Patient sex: M
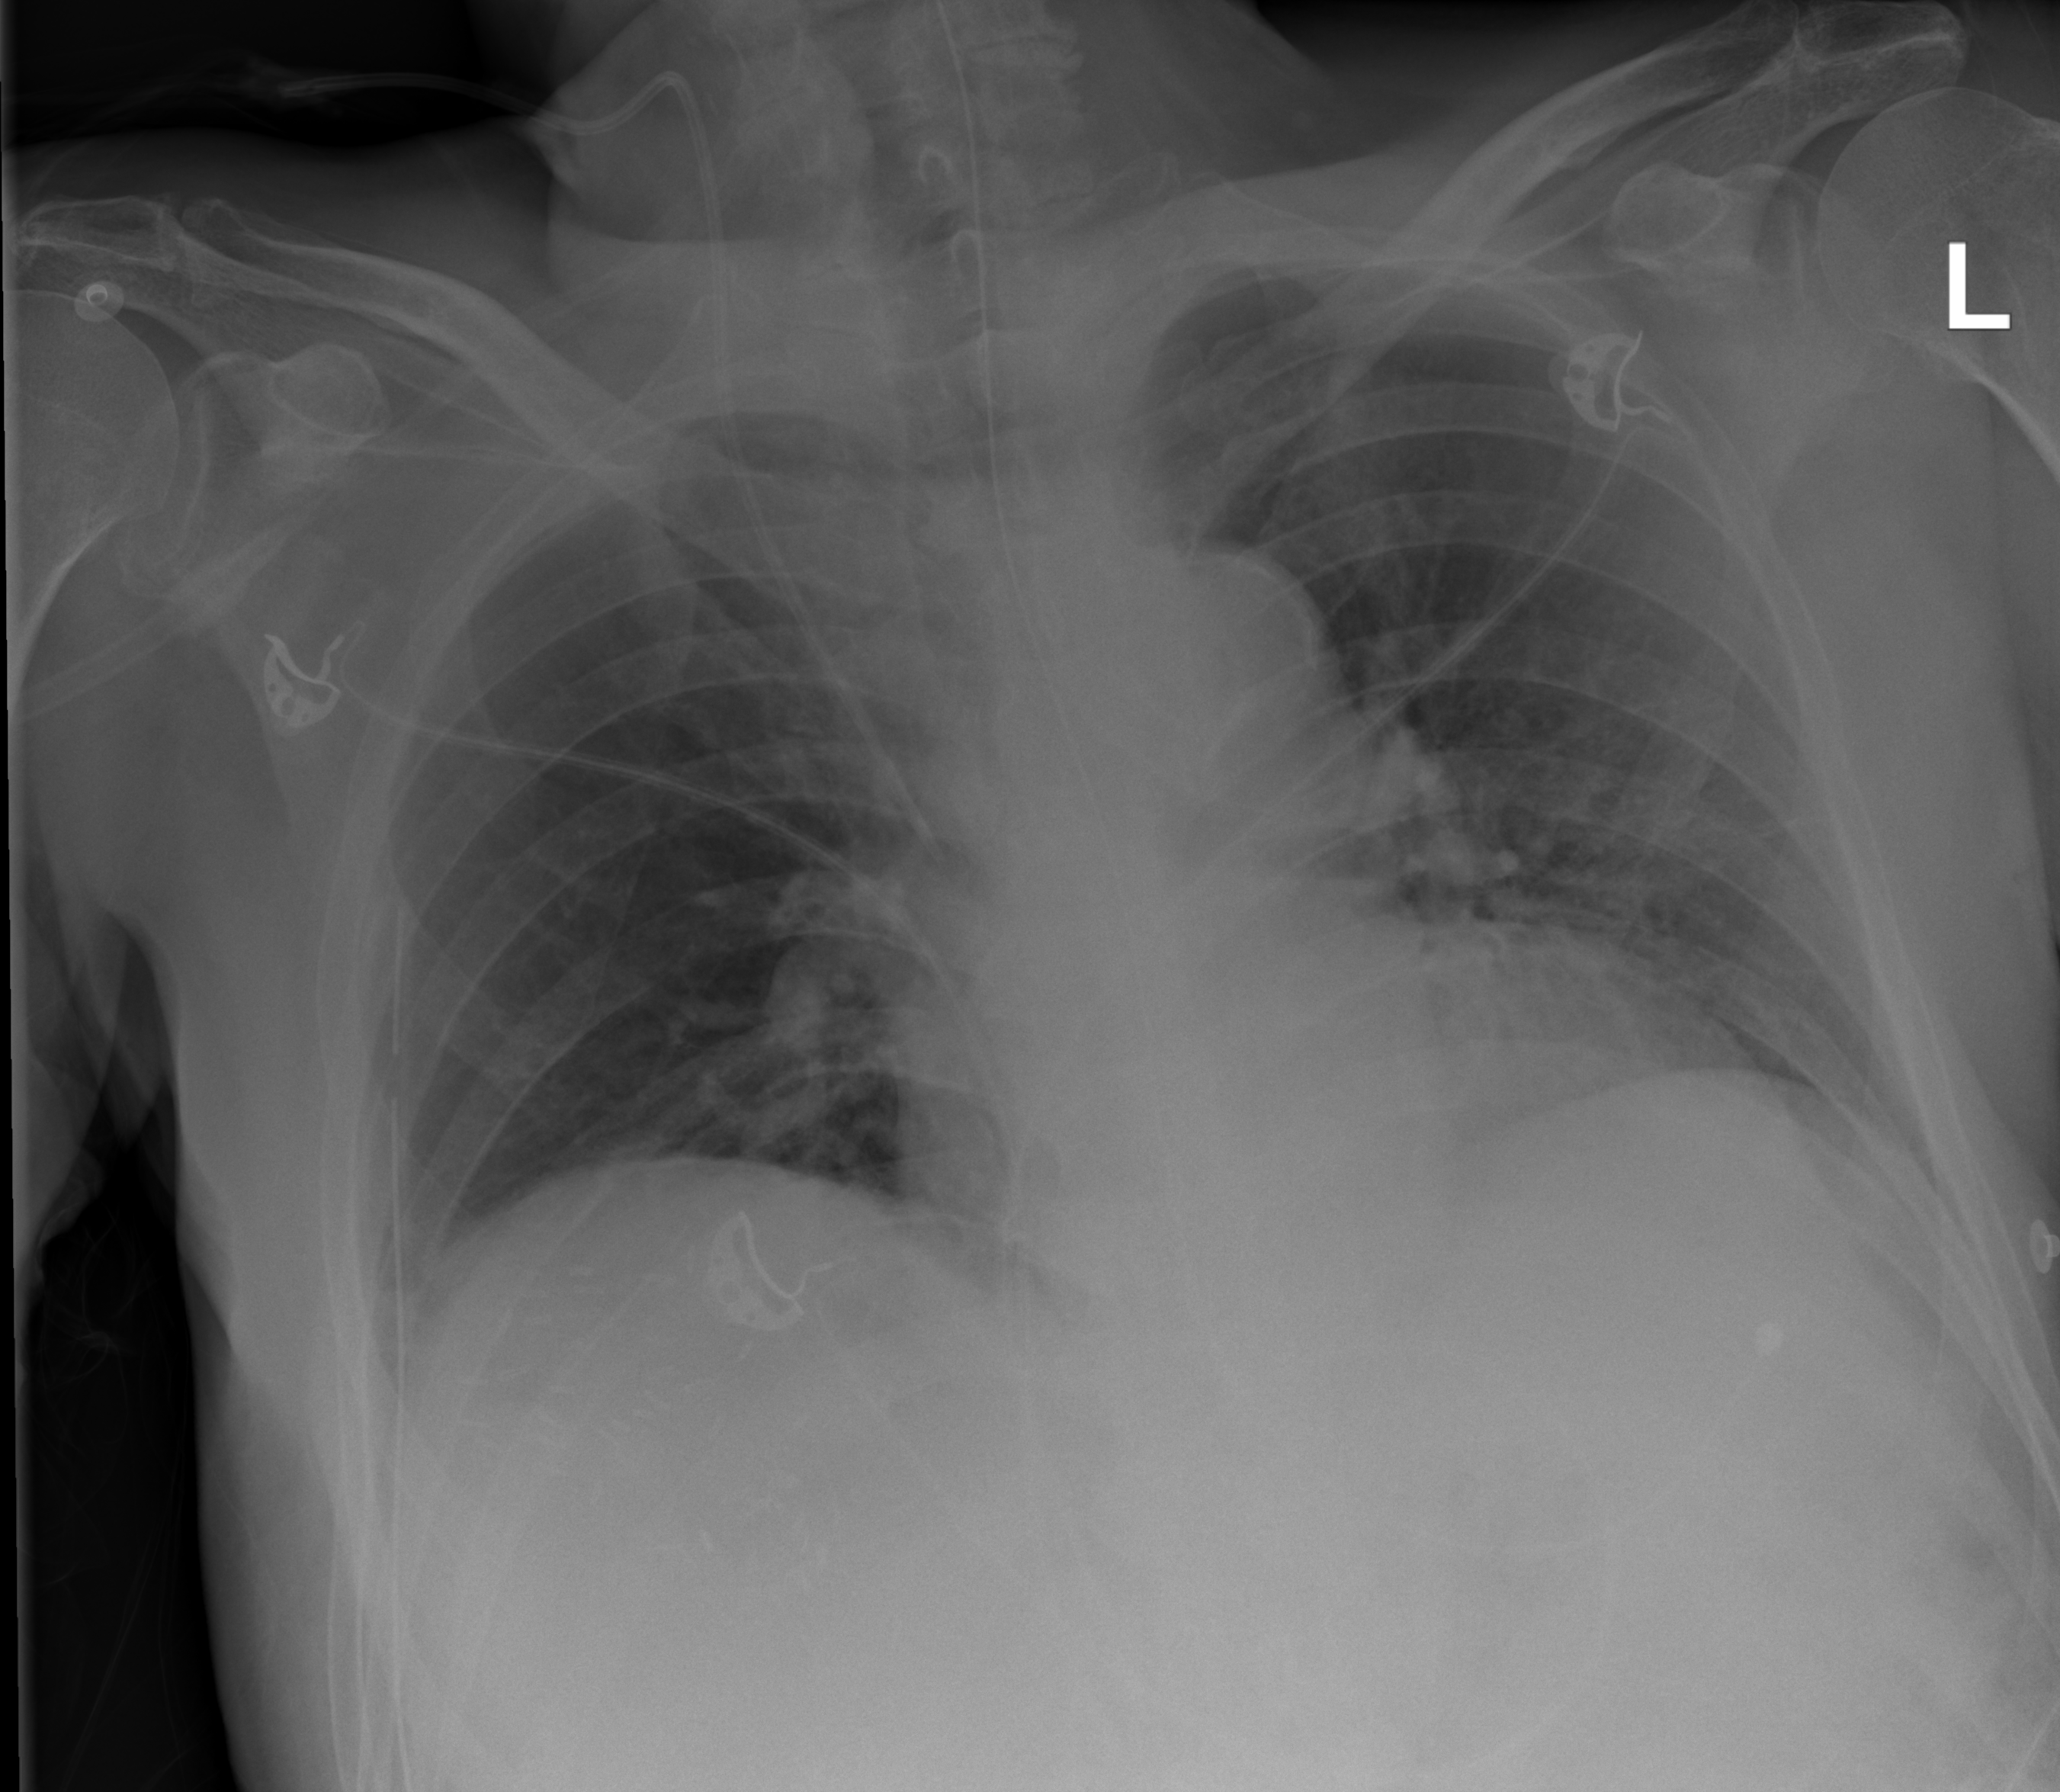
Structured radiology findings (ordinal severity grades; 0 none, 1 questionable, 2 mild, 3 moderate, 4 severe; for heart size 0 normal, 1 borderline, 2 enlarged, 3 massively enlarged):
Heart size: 1
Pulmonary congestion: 2
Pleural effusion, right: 1
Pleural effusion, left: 0
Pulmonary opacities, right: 0
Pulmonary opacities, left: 0
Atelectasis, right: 0
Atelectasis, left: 0